Question: I am currently researching for my next project. This is in a pre-planning phase so this question is just to get an overview on existing technology.
### Setup
I have a directed acyclic graph (DAG) with multiple inputs and output, think artificial neuronal network for now:

The common way to process such a structure is to process the whole network on every (time-)step. I believe that is the method used by frp libraries such as <URL>.
Now I am in the fortunate position that I have a stream of events that each presents the change in of the input nodes. The idea is that I probably don't have to step each node in the network if I can statically know that a given change will only affect a part of it.
In the image above 5, 7 and 3 are inputs, 11 and 8 are 'hidden' and 2, 9 and 10 are output nodes. A change at node 5 will only affect node 11 and in effect nodes 2, 9 and 10. I won't need to process nodes 7, 3 and 8.
### The goal
Process this kind of network with as little latency as possible. The size of the graphs will probably reach up to 100k nodes, with a moderate amount of calculation being done per node.
### The plan
I hope that someone will step up and advertise library X that just gets the job done.
Otherwise my current plan is to derive a calculation per input node from the graph description. Probably I will use the 'Par' monad so that I won't have to deal with data dependencies myself and still get to benefit from multicore machines.
### The questions
- - 'Par'
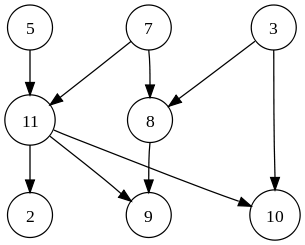
Answer: Problems like this are usually encoded against either an 'Applicative' or 'Arrow' abstraction. I'll only discuss 'Applicative'. The 'Applicative' type class, found in 'Control.Applicative', allows values and functions to be provided via 'pure' and functions to be applied to values with '<*>'.
'''
class Functor f => Applicative f where
-- | Lift a value.
pure :: a -> f a
-- | Sequential application.
(<*>) :: f (a -> b) -> f a -> f b
'''
Your example graph could be very simply encoded for an 'Applicative' (replacing each node with addition) as
'''
example1 :: (Applicative f, Num a) => f a -> f a -> f a -> f (a, a, a)
example1 five seven three =
let
eleven = pure (+) <*> five <*> seven
eight = pure (+) <*> seven <*> three
two = pure id <*> eleven
nine = pure (+) <*> eleven <*> eight
ten = pure (+) <*> eleven <*> three
in
pure (,,) <*> two <*> nine <*> ten
'''
The same encoding can be created programmatically from the representation of a graph by traversing the graph such that each node will be visited after all of its dependencies.
There are three optimizations you may desire that can't be implemented for a network encoded using only 'Applicative'. The general strategy is to encode the problem in terms of 'Applicative' and a few additional classes as needed for optimization or extra features. You then provide one or more interpreters that implement the necessary classes. This lets you separate the problem from the implementation, allowing you to write your own interpreter or use an existing library like <URL>. I am not going to discuss how to write these interpreters or adapt the representation given here to a specific interpreter. I'm only going to discuss the common representation of the program that's needed in order for the underlying interpreter to be able to exploit these optimizations. All three of the libraries I linked can avoid recomputing values and can accommodate the following optimizations.
### Observable Sharing
In the previous example, the intermediate node 'eleven' is only defined once, but is used in three different places. An implementation of 'Applicative' won't be able to see through the referential transparency to see that these three 'eleven's are all the same. You can either assume that the implementation uses some <URL> or define the network so that an implementation can see that a computation is being reused.
The following is the class of 'Applicative' 'Functor's where the result of a computation can be divided and reused in multiple computations. This class isn't defined in a library anywhere that I know of.
'''
class Applicative f => Divisible f where
(</>) :: f a -> (f a -> f b) -> f b
infixl 2 </>
'''
Your example can then be very simply encoded for a 'Divisible' 'Functor' as
'''
example2 :: (Divisible f, Num a) => f a -> f a -> f a -> f (a, a, a)
example2 five seven three =
pure (+) <*> five <*> seven </> \eleven ->
pure (+) <*> seven <*> three </> \eight ->
pure id <*> eleven </> wo ->
pure (+) <*> eleven <*> eight </>
ine ->
pure (+) <*> eleven <*> three </> en ->
pure (,,) <*> two <*> nine <*> ten
'''
### Sums and Abelian Groups
A typical neuron computes a weighted sum of its inputs and applies a response function to that sum. For a neuron with a large in degree, summing all of its inputs is time consuming. An easy optimization for updating a sum is to subtract the old value and add the new value. This exploits three properties of addition:
- 'a * b * b-1 = a' Subtraction is the inverse of adding a number, this inverse allows us to remove the previously added number from the total
- 'a * b = b * a' Addition and subtraction reach the same result regardless of the order they are performed in. This lets us reach the same result when we subtract the old value and add the new value to the total even if the old value wasn't the most recently added value.
- 'a * (b * c) = (a * b) * c' Addition and subtraction can be performed in arbitrary groupings and still reach the same result. This lets us reach the same result when we subtract the old value and add the new value to the total even it the old value was added somewhere in the middle of the additions.
Any structure with these properties as well as closure and an identity is an <URL>. The following dictionary holds enough information for an underlying library to perform the same optimization
'''
data Abelian a = Abelian {
id :: a,
inv :: a -> a,
op :: a -> a -> a
}
'''
This is the class of structures that can total Abelian groups
'''
class Total f where
total :: Abelian a -> [f a] -> f a
'''
Similar optimization is possible for the construction of maps.
### Thresholding and Equality
Another typical operation in neural networks is to compare a value to a threshold and determine the response entirely based on whether or not the value passed the threshold. If an update to an input doesn't change which side of the threshold the value falls on, the response doesn't change. If the response doesn't change, there's no reason to recalculate all of the downstream nodes. The ability to either detect that there was no change to the threshold 'Bool' or the response is equality. The following is the class of structures that can exploit equality. 'stabilize' provides the 'Eq' instance to the underlying structure.
'''
class Stabilizes f where
stabilize :: Eq a => f a -> f a
'''